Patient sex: M
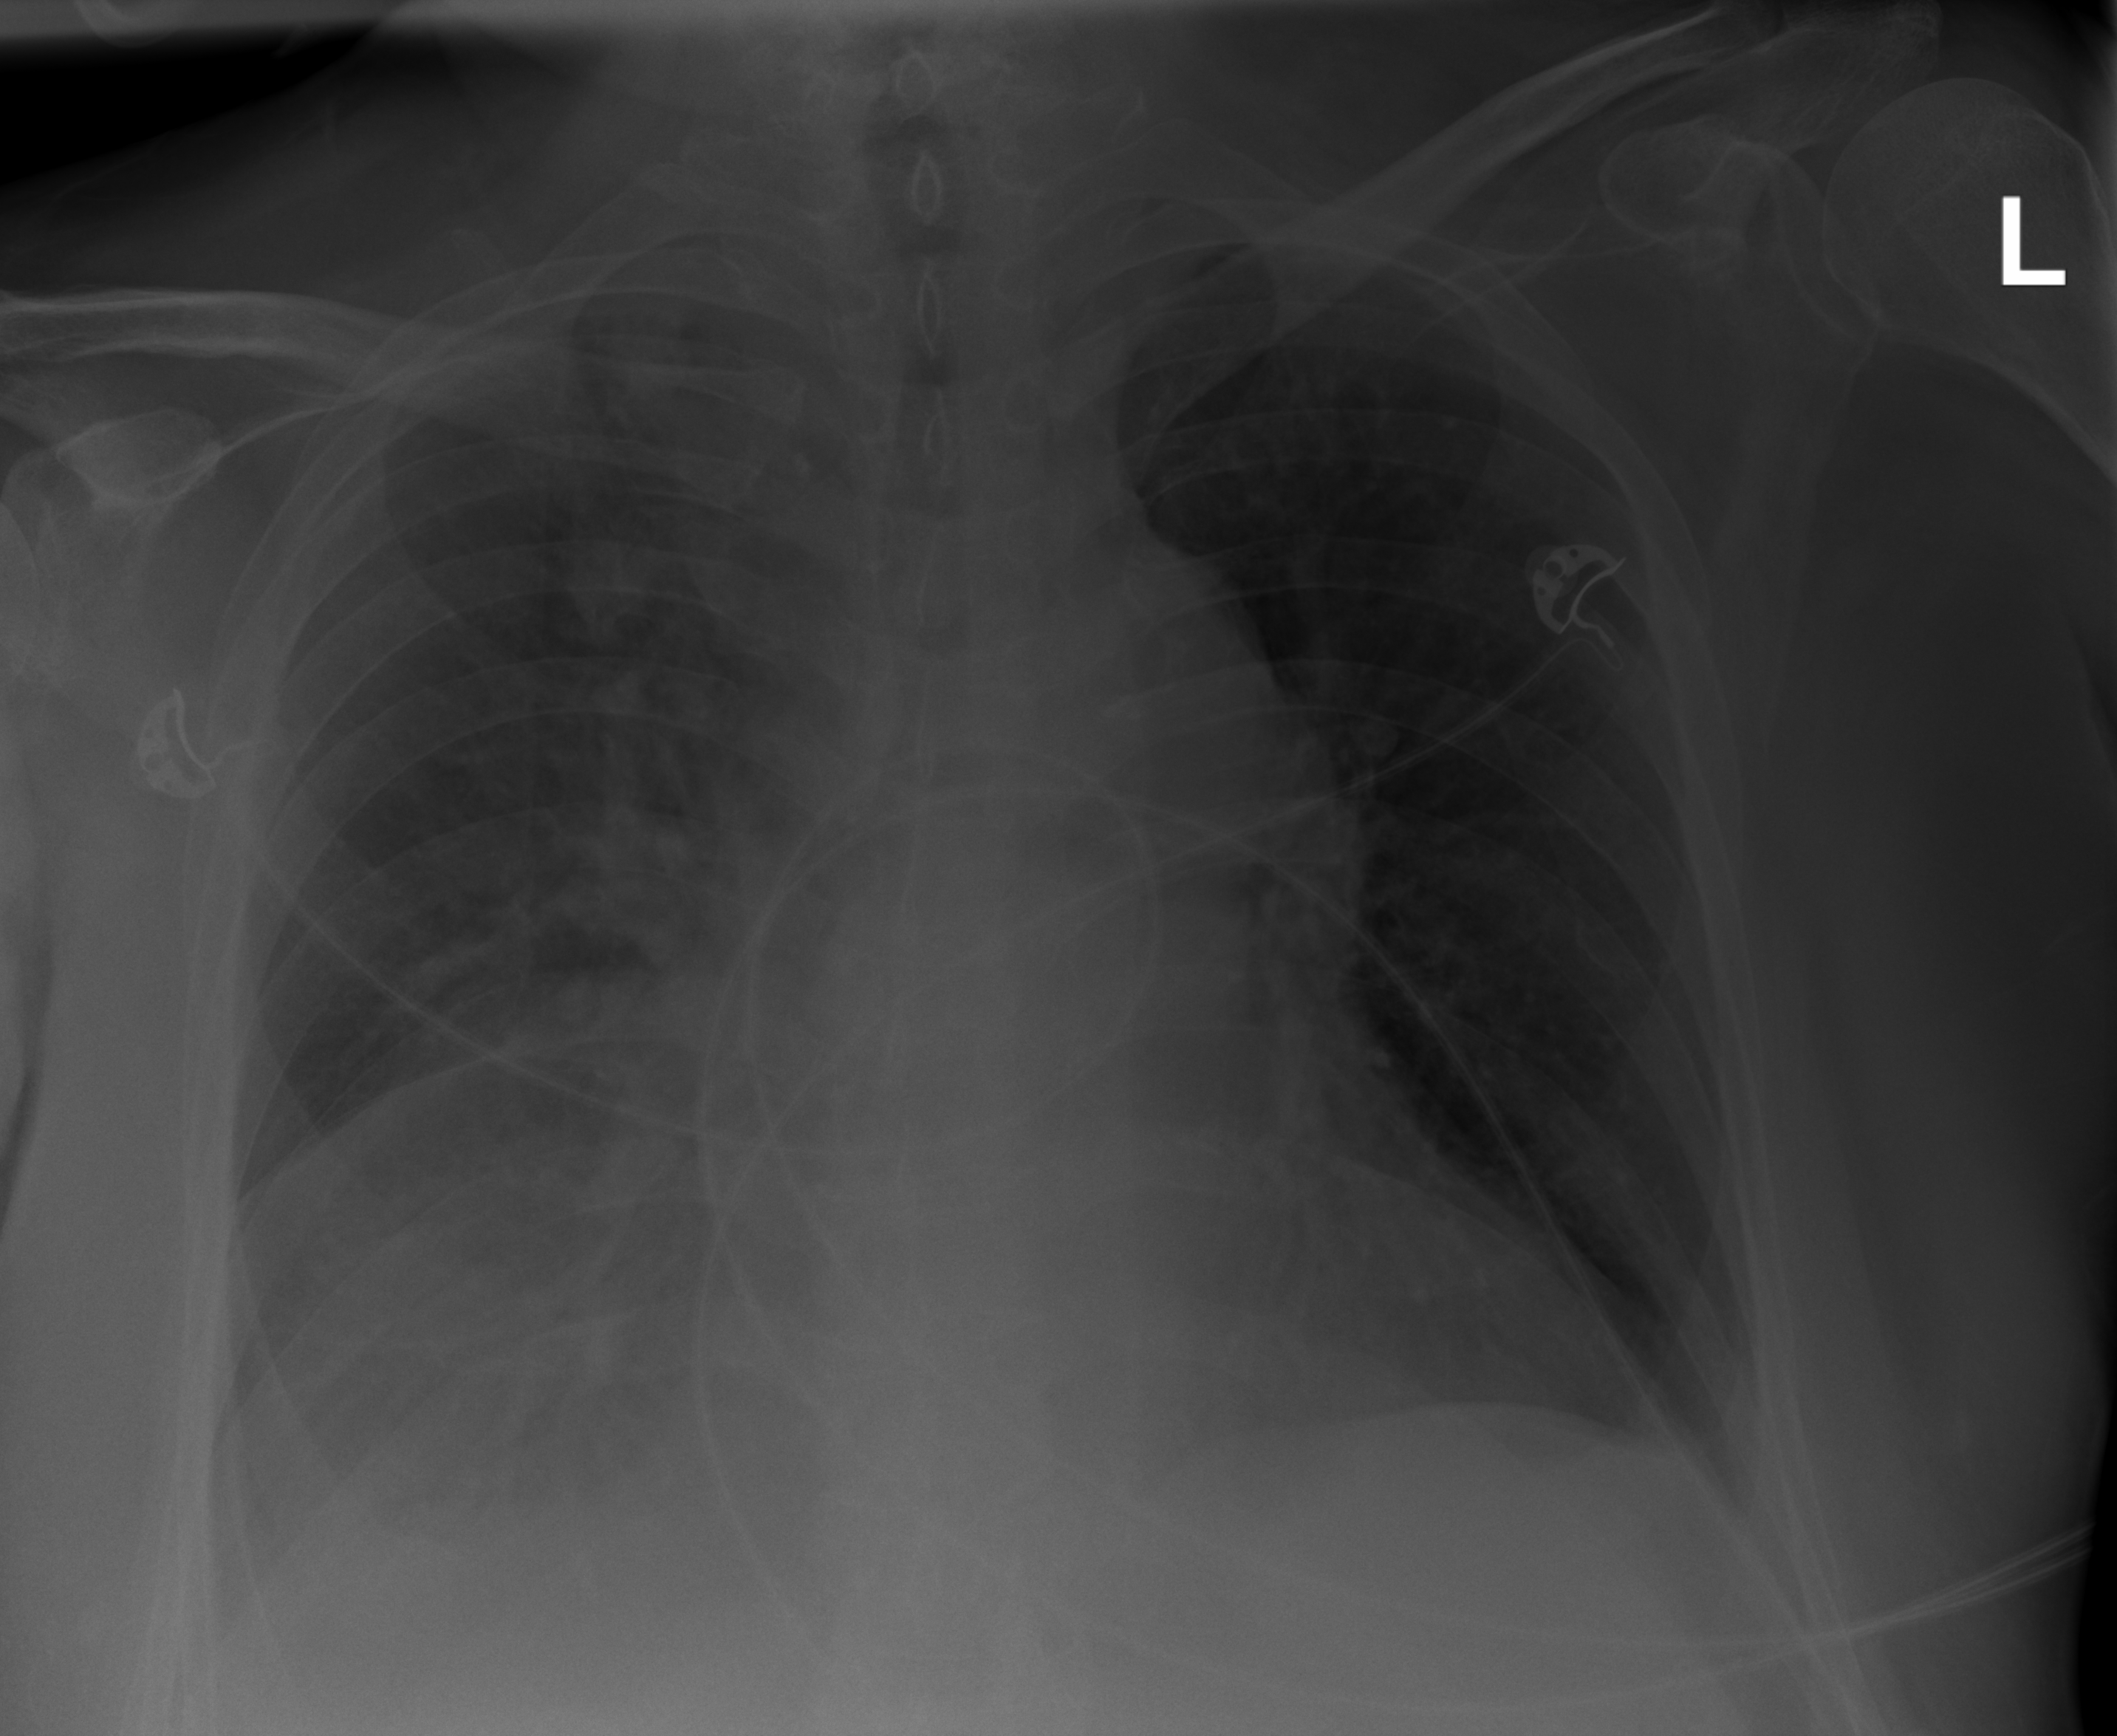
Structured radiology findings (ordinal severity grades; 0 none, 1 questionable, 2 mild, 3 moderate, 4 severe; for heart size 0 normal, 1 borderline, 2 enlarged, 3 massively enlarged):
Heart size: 1
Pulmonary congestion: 2
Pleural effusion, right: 3
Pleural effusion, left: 2
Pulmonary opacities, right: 2
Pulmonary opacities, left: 0
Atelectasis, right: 2
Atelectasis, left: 0